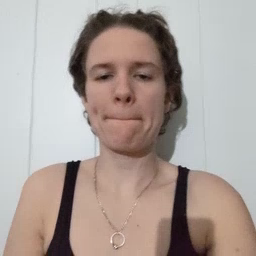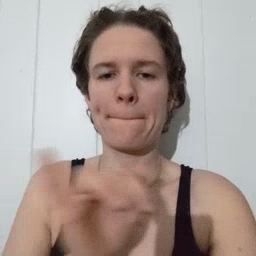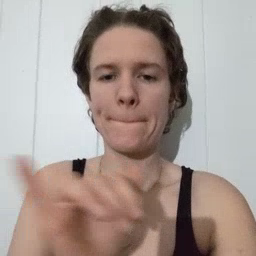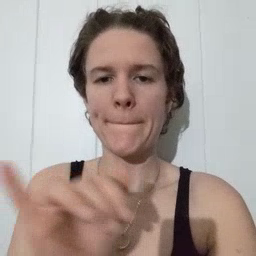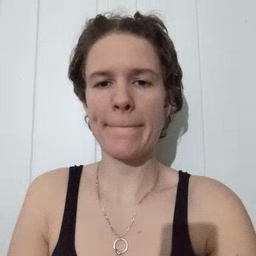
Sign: same